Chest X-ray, PA view. Patient: 53 years old, sex F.
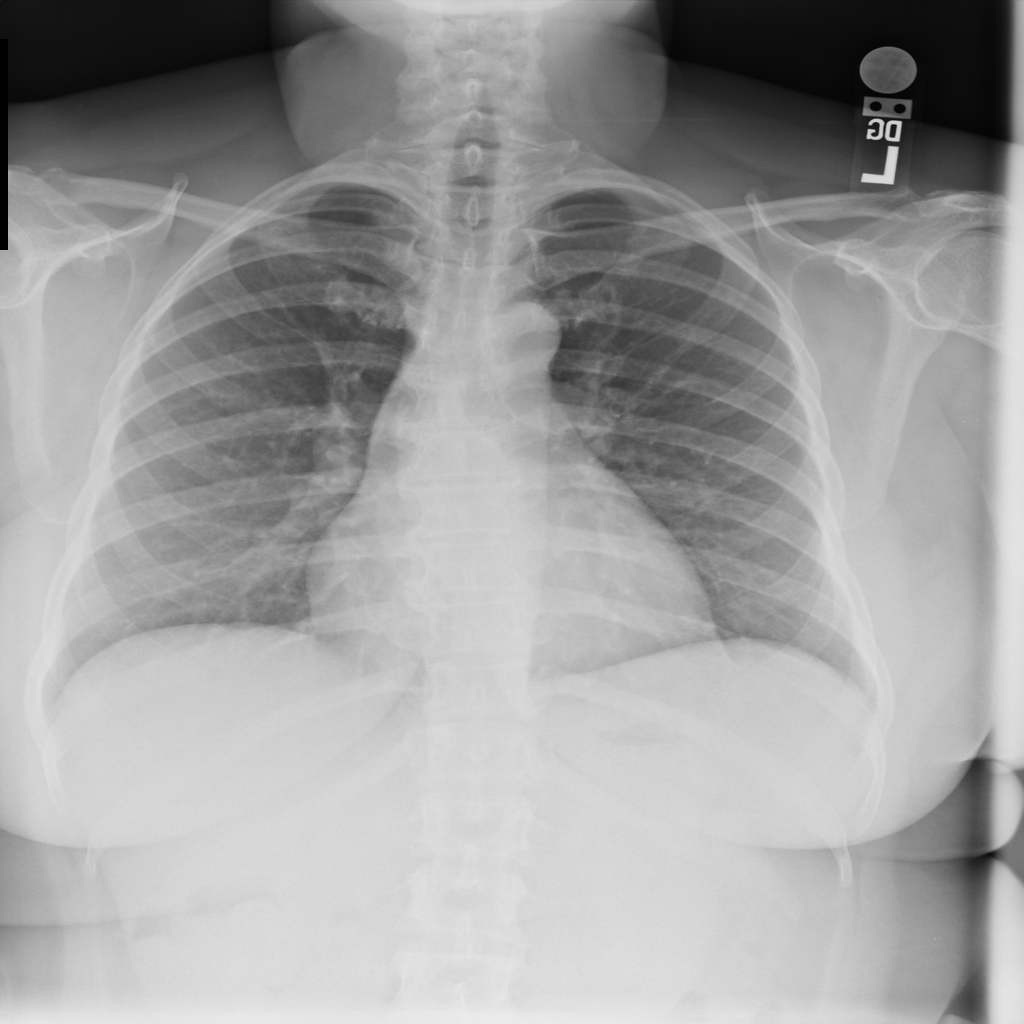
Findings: No Finding